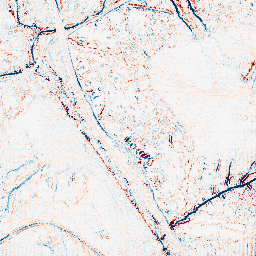
Category: edge_preserving
Decomposition family: median
Decomposition parameters: size: 5
Upsampling method: fft_zeropad
Upsampling parameters: scale: 2
Upsampling scale: 2